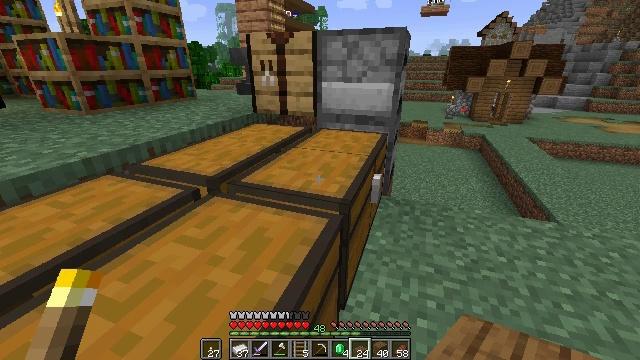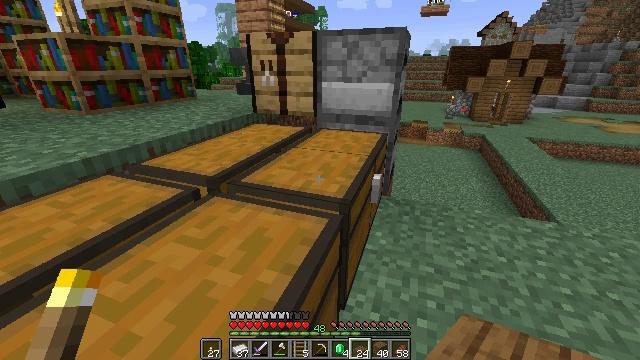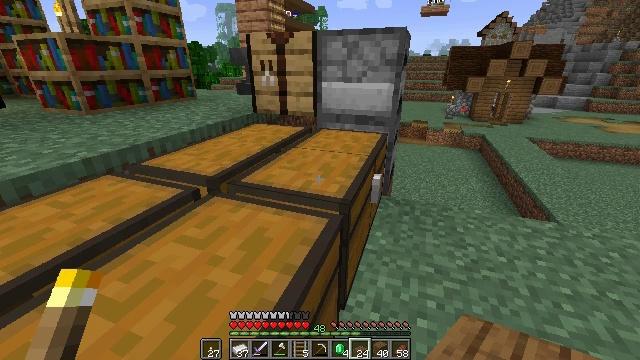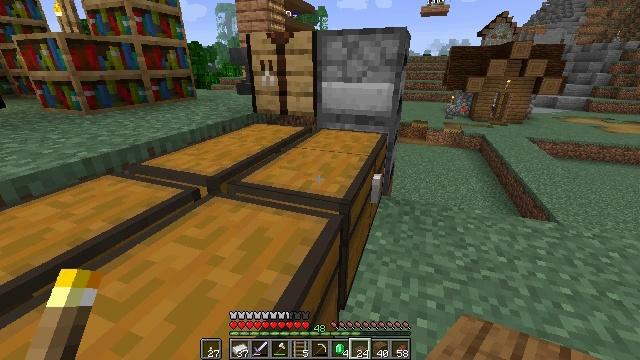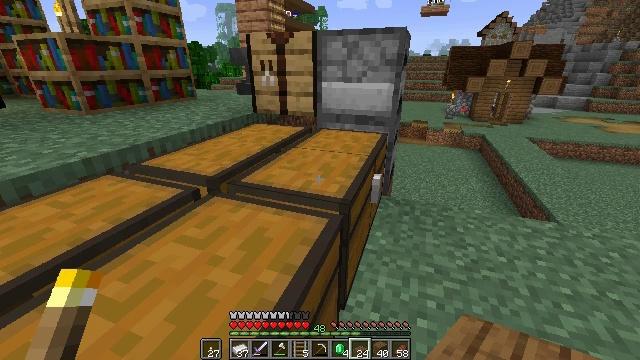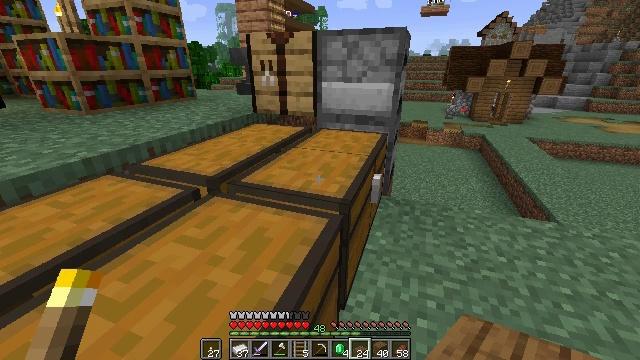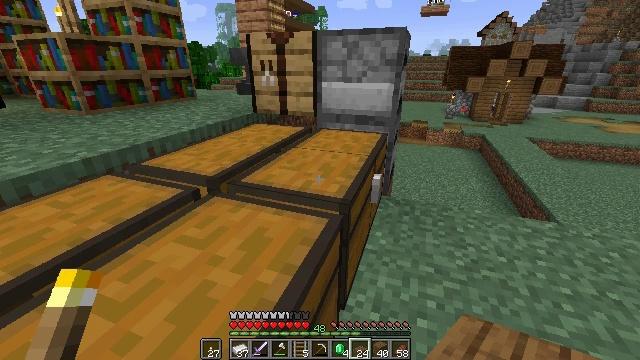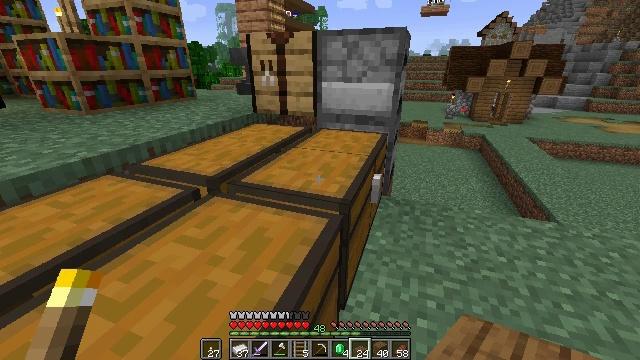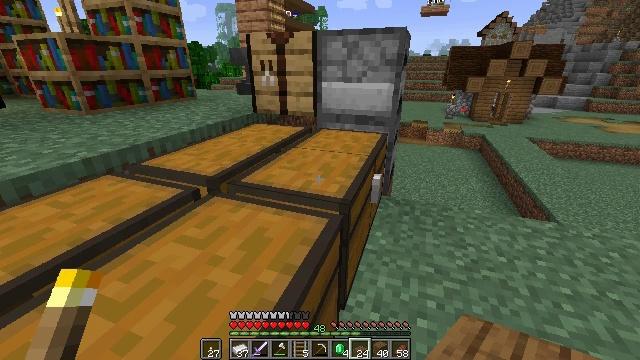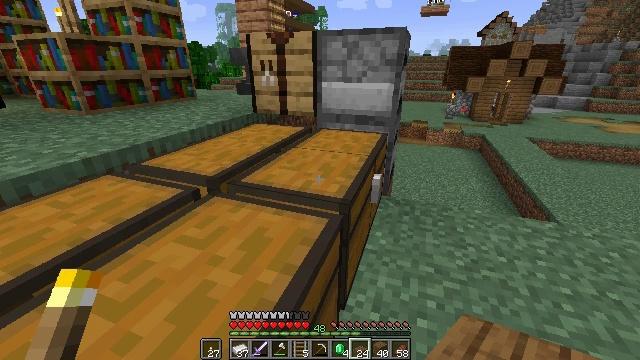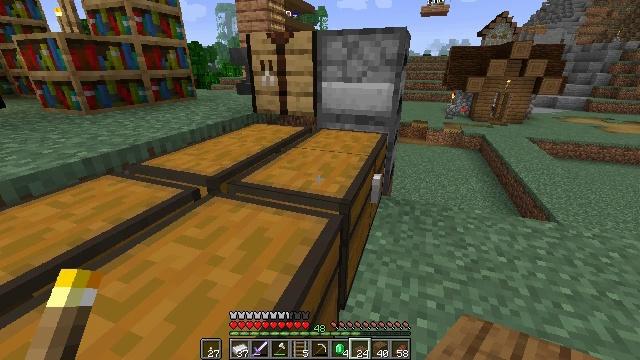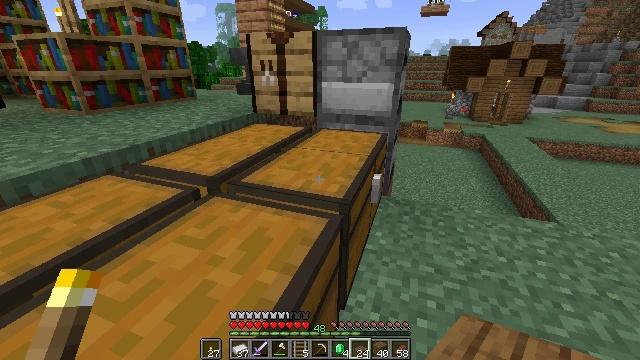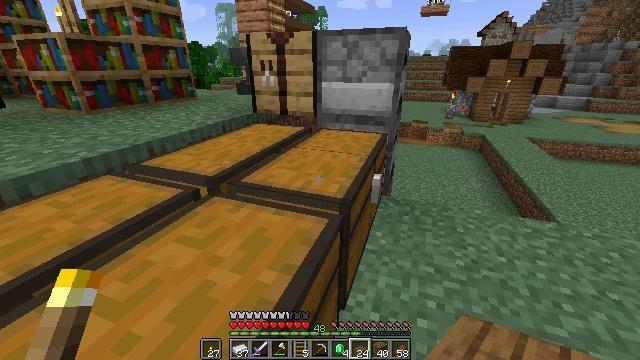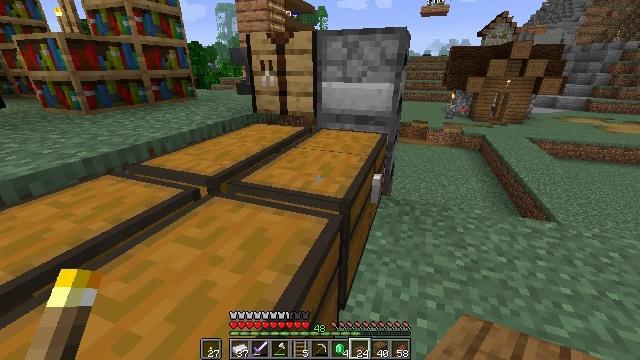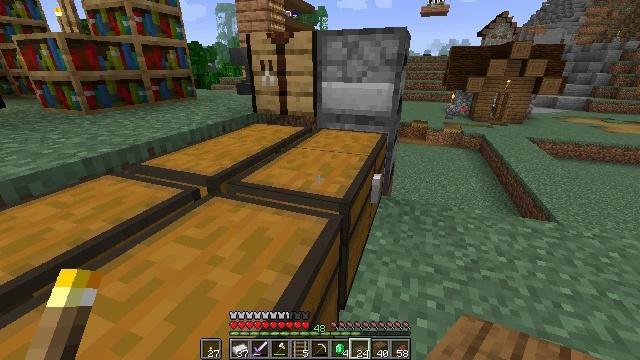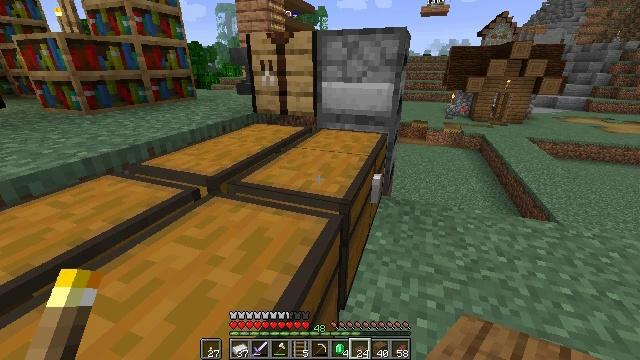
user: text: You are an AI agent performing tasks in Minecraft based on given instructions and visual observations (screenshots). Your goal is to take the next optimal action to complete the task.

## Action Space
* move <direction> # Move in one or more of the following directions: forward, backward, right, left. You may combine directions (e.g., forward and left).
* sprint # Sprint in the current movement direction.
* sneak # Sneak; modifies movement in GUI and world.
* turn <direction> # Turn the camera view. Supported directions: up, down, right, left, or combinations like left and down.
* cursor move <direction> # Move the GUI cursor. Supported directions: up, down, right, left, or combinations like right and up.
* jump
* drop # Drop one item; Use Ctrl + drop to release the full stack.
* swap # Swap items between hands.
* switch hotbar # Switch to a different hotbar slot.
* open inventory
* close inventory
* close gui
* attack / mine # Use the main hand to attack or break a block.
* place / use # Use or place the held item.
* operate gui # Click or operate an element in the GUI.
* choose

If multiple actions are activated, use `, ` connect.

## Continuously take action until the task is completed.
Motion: motion action
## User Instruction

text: Remove a spruce slab from the inventory.
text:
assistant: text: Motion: no_op
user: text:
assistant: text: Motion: no_op
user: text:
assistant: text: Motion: no_op
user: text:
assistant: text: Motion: no_op
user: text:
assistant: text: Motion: no_op
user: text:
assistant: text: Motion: no_op
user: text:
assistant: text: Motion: no_op
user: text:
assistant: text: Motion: no_op
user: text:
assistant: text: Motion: no_op
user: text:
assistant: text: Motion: no_op
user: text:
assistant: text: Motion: no_op
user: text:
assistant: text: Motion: no_op
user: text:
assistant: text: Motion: no_op
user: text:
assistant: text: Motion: no_op
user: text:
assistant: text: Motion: no_op
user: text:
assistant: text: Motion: no_op
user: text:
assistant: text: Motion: no_op
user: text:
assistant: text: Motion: no_op
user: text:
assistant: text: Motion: no_op
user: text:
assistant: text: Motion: no_op
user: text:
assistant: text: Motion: no_op
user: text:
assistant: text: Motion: no_op
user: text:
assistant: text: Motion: no_op
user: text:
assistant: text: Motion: no_op
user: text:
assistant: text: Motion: no_op
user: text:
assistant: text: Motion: no_op
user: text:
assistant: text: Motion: no_op
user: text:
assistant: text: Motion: no_op
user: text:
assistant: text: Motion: no_op
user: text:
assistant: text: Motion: no_op